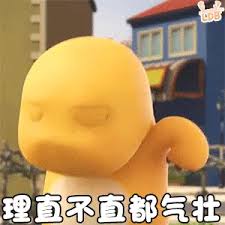
Label: nailong